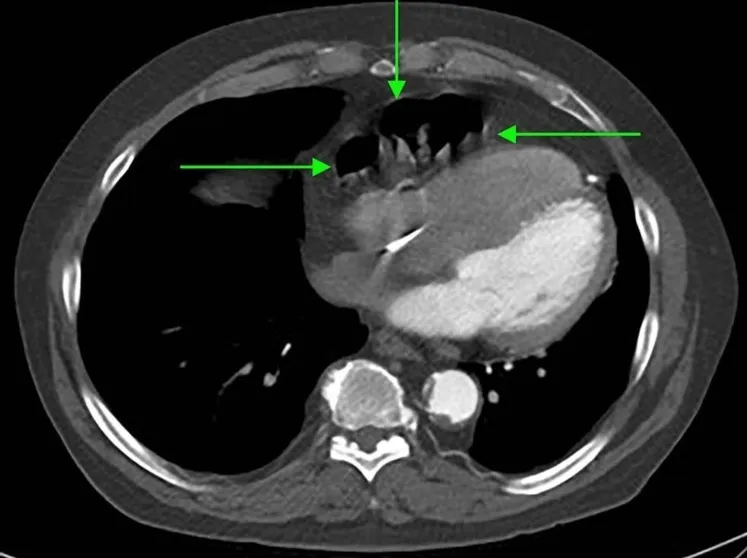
CTA of the chest, horizontal sections revealing diaphragmatic hernia. CTA: computed tomography angiogram.
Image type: radiology (ct)